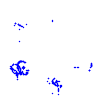
Particle: kaon